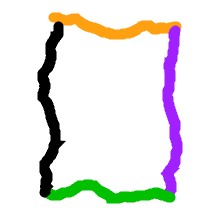
Shape: rectangle